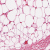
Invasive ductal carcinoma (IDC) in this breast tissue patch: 0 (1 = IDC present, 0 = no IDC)